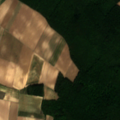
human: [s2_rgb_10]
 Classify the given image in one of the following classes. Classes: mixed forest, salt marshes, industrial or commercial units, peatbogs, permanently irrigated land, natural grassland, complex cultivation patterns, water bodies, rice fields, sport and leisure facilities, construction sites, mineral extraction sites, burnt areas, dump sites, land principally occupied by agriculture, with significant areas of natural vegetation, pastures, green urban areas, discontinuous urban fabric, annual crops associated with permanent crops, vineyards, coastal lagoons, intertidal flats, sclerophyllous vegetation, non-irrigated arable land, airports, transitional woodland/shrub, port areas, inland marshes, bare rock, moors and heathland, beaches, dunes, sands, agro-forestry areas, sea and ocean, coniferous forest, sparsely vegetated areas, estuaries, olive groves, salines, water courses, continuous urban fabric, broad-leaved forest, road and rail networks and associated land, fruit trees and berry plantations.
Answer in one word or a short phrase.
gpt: non-irrigated arable land, broad-leaved forest